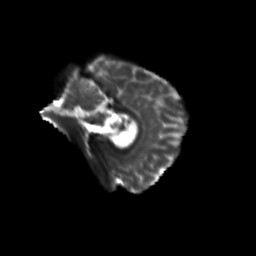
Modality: T2w
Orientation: sagittal
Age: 26
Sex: female
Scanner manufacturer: siemens
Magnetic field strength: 3 T
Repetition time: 3.5 s
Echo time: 0.113 s